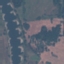
Land use / land cover: River